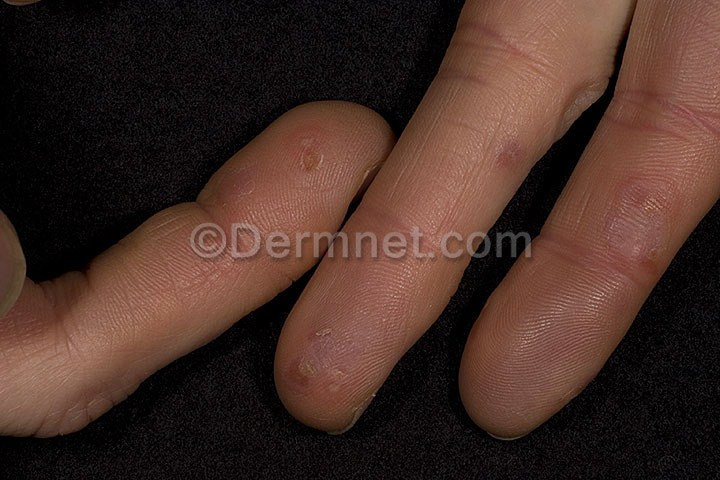
Disease: Lupus and other Connective Tissue diseases